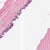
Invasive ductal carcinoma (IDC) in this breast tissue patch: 0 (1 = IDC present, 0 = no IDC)